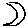
Label: moon